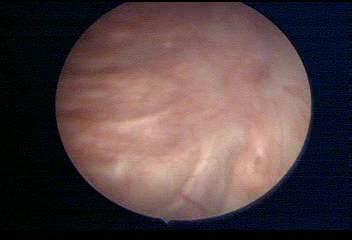
Modality: WLC
Class: Normal mucosa
Bladder cancer association: No